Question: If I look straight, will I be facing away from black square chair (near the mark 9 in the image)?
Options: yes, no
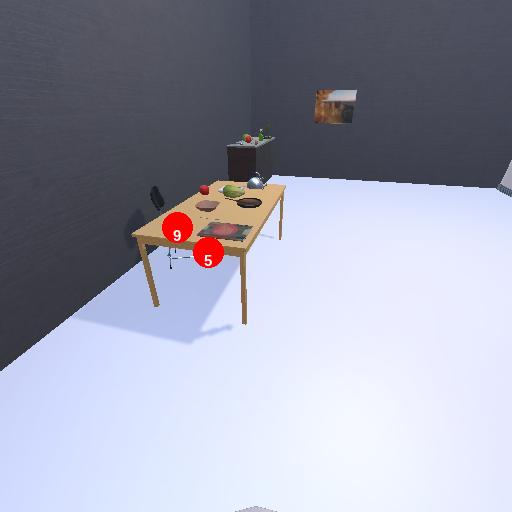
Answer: yes